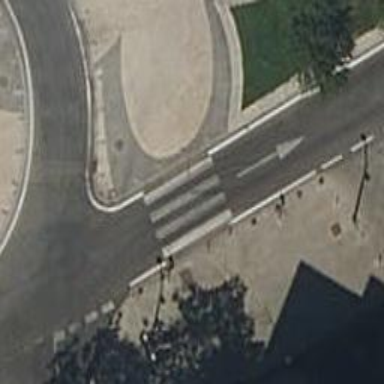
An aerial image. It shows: Marked crossing on the road.